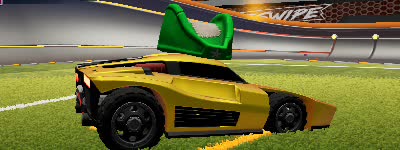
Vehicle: breakout